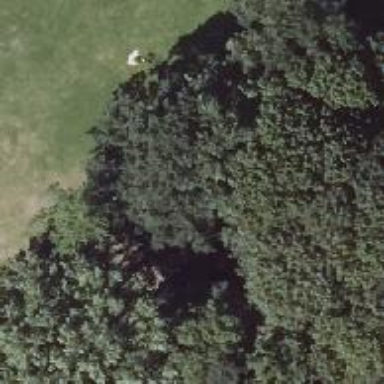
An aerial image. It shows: Shelter.